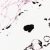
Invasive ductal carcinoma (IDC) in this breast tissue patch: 0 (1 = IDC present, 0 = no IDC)